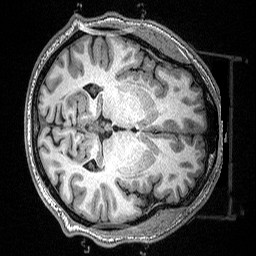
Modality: T1w
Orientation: axial
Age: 32
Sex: male
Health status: ill
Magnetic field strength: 3 T
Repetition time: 2.53 s
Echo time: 0.00331 s